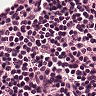
Metastatic tissue present: no